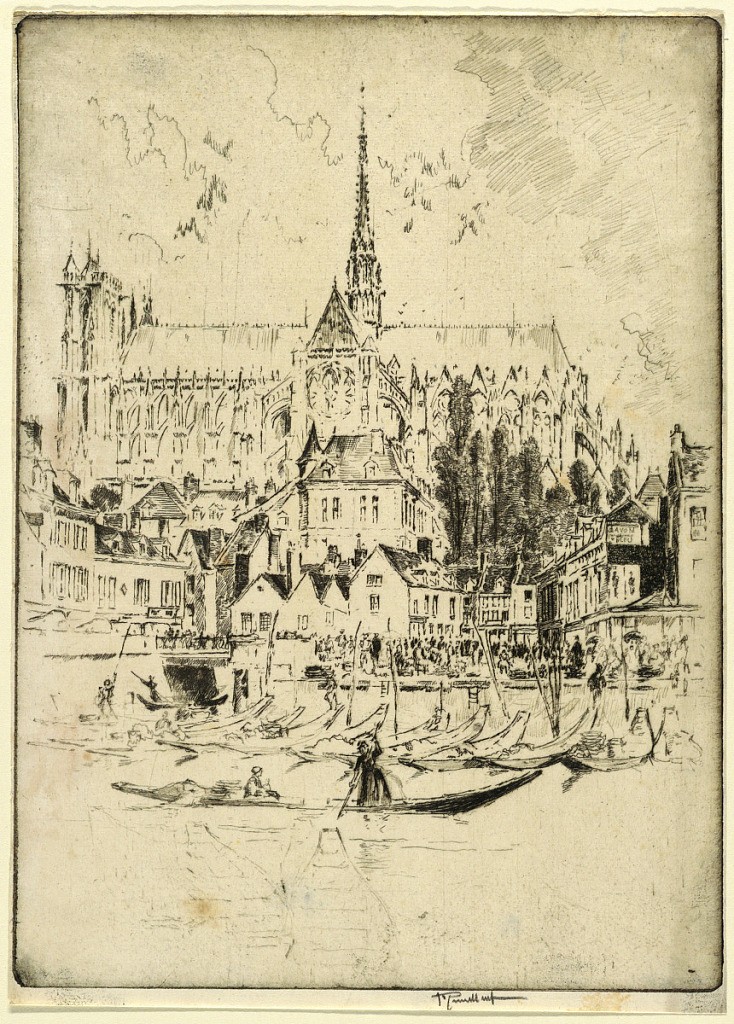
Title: Amiens from the River
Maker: Joseph Pennell, American, active England, 1857–1926
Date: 1907
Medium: Etching in black ink on paper
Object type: Print
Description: Amiens Cathedral is seen from the side, rising above house and tree tops. Small boats on the Somme river in the foreground.